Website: crate-barrel
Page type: payment
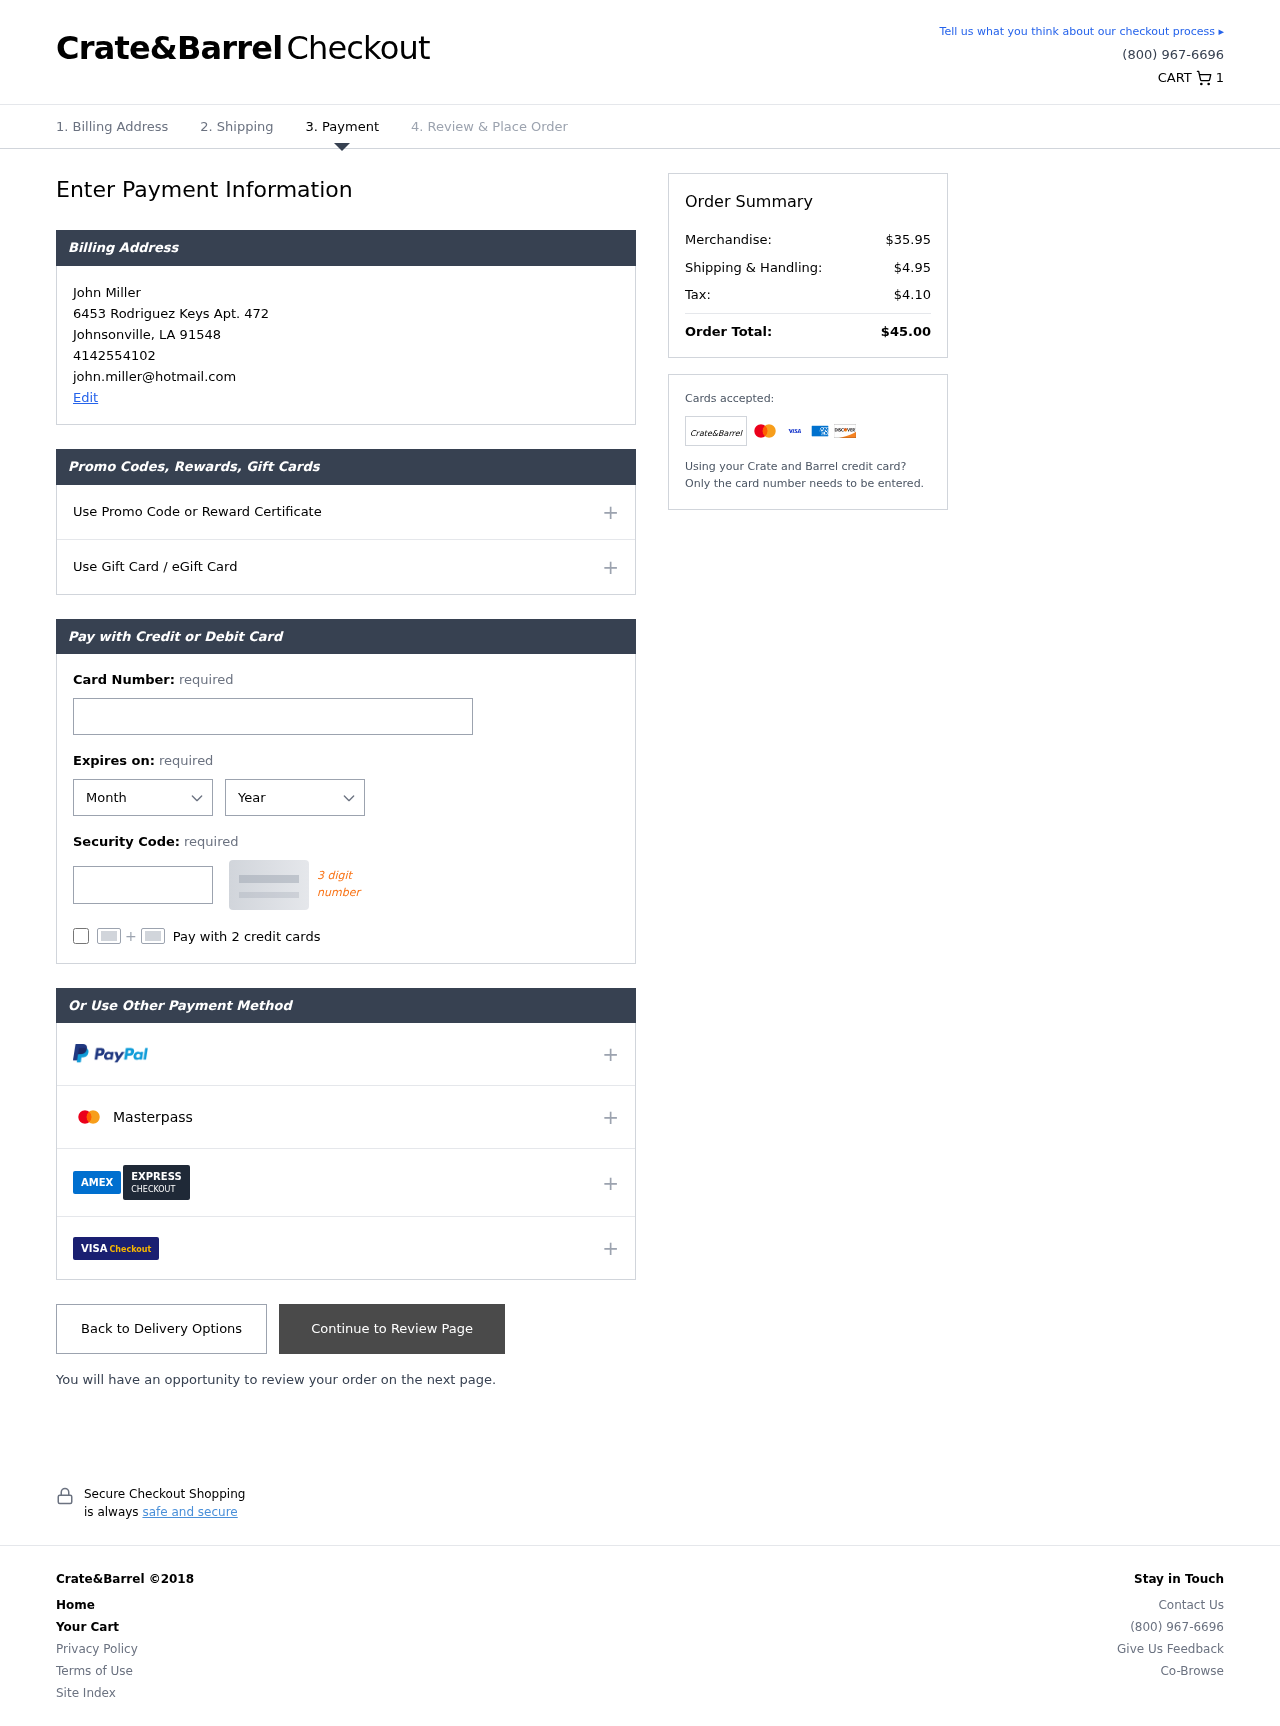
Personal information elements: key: PII_CARD_CVV
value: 984
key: PII_CARD_EXPIRY_MONTH
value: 04
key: PII_CARD_EXPIRY_YEAR
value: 29
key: PII_CARD_NUMBER
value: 5466 0860 9152 4608
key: PII_CITY
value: Johnsonville
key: PII_EMAIL
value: john.miller@hotmail.com
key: PII_FULLNAME
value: John Miller
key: PII_PHONE
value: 4142554102
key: PII_POSTCODE
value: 91548
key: PII_STATE_ABBR
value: LA
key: PII_STREET
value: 6453 Rodriguez Keys Apt. 472
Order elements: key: ORDER_NUM_ITEMS
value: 1
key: ORDER_SUBTOTAL
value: $35.95
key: ORDER_SHIPPING_COST
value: $4.95
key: ORDER_TAX
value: $4.10
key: ORDER_TOTAL
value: $45.00